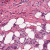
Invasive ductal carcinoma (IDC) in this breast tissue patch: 1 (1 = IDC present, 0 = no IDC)